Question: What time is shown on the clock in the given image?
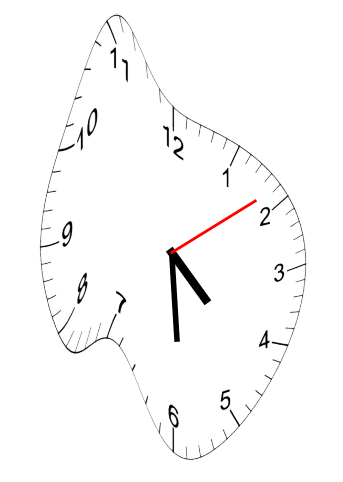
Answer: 04:29:09